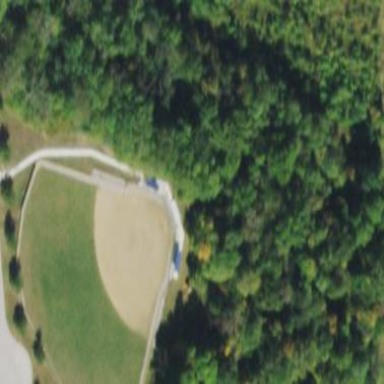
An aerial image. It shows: Baseball pitch for leisure and sports activities.